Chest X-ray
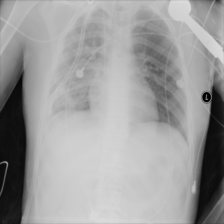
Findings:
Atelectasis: negative
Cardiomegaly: negative
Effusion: negative
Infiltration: negative
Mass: negative
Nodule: negative
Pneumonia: negative
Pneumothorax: negative
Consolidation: positive
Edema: negative
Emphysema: negative
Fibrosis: negative
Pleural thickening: negative
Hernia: negative